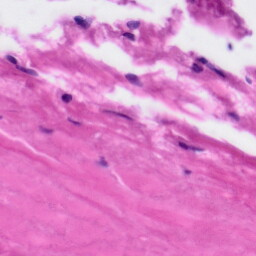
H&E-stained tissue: Tonsil